Question: I can't seem to figure this one out. My program compiles and runs successfully, but during debugging only it pops up a message box saying "Invalid Pointer Operation" when shutting the program down. I have painstakingly checked all the FormCloseQuery and FormDestory events for any syntax or logical error. I found none and they execute as expected without any error.

When I do tell the compiler to break at Invalid Pointer Operation error, it doesn't do anything but hangs up the program. At which point, I had to terminate or kill the process.
How do you figure this one out?
Thanks in advance,
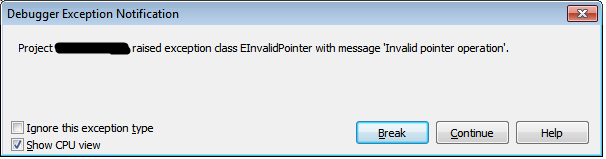
Answer: An Invalid Pointer exception is thrown by the memory manager when it tries to free invalid memory. There are three ways this can happen.
The most common is because you're trying to free an object that you've already freed. If you turn on FastMM's FullDebugMode, it will detect this and point you directly to the problem. (But make sure to build a map file so it will have the information it needs to create useful stack traces from.)
The second way is if you're trying to free memory that was allocated somewhere other than the memory manager. I've seen this a few times when passing a from a Delphi EXE to a Delphi DLL that wasn't using the shared memory manager feature.
And the third way involves messing around with pointers directly and probably doesn't apply to you. If you try to 'FreeMem' or 'Dispose' a bad pointer that doesn't refer to an actual block of memory allocated by FastMM, you'll get this error.
It's most likely the first one. Use FullDebugMode and you'll find the source of the problem easily.